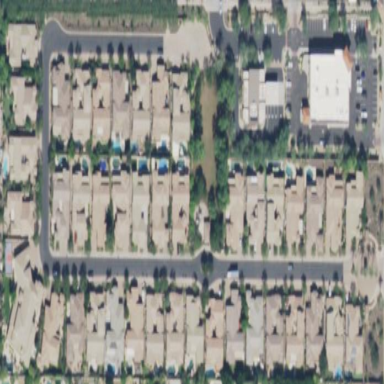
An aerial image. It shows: Gated residential area.